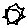
Label: sun